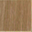
Piece: xx